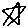
Label: star